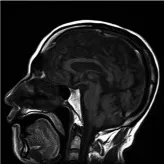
(A-G) No legions showed in striatum from Brain T1-weighted image sagittal images.
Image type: radiology (mri)